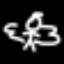
Label: angel